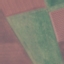
Label: AnnualCrop